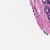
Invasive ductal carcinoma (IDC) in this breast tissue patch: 0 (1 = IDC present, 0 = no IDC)